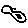
Label: bird